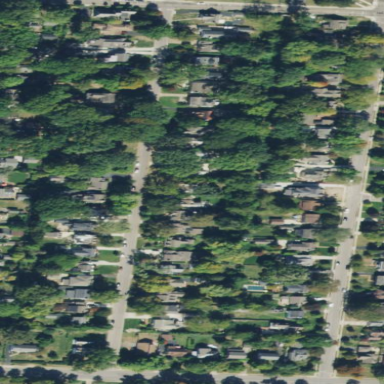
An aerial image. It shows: Neighborhood.